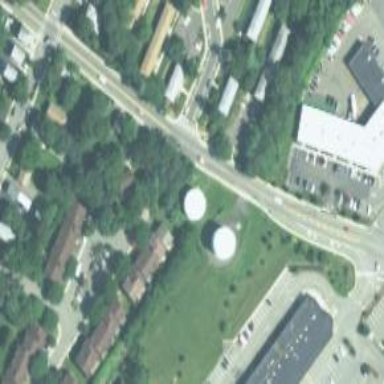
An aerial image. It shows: Water tower that is man-made.